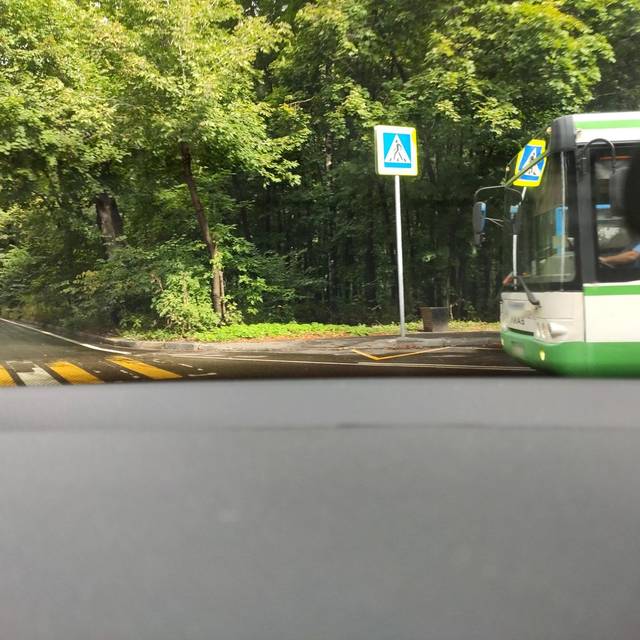
Region: Russia
Coordinates: 55.807, 37.682